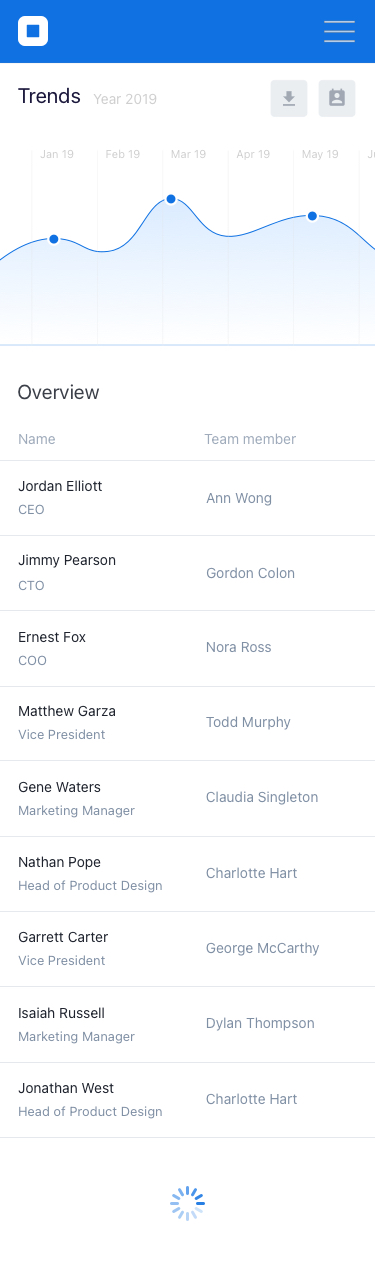
Text in this UI design:
Jan 19
Feb 19
Mar 19
Apr 19
May 19
Jun 19
Overview
Charlotte Hart
Head of Product Design
Jonathan West
Dylan Thompson
Marketing Manager
Isaiah Russell
George McCarthy
Vice President
Garrett Carter
Charlotte Hart
Head of Product Design
Nathan Pope
Claudia Singleton
Marketing Manager
Gene Waters
Todd Murphy
Vice President
Matthew Garza
Nora Ross
COO
Ernest Fox
Gordon Colon
CTO
Jimmy Pearson
Ann Wong
CEO
Jordan Elliott
Team member
Name
Year 2019
Trends